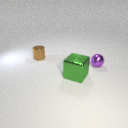
small brown metal cylinder behind small purple metal sphere